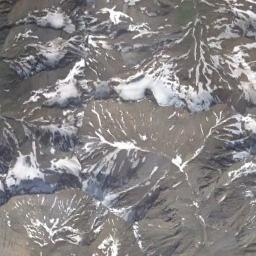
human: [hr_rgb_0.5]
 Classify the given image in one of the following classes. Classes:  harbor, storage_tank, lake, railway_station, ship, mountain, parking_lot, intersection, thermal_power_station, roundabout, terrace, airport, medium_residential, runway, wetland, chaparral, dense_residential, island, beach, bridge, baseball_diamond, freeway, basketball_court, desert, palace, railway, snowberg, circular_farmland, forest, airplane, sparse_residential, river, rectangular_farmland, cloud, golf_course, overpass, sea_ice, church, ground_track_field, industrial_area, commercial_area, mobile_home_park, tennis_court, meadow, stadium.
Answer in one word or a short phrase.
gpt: snowberg